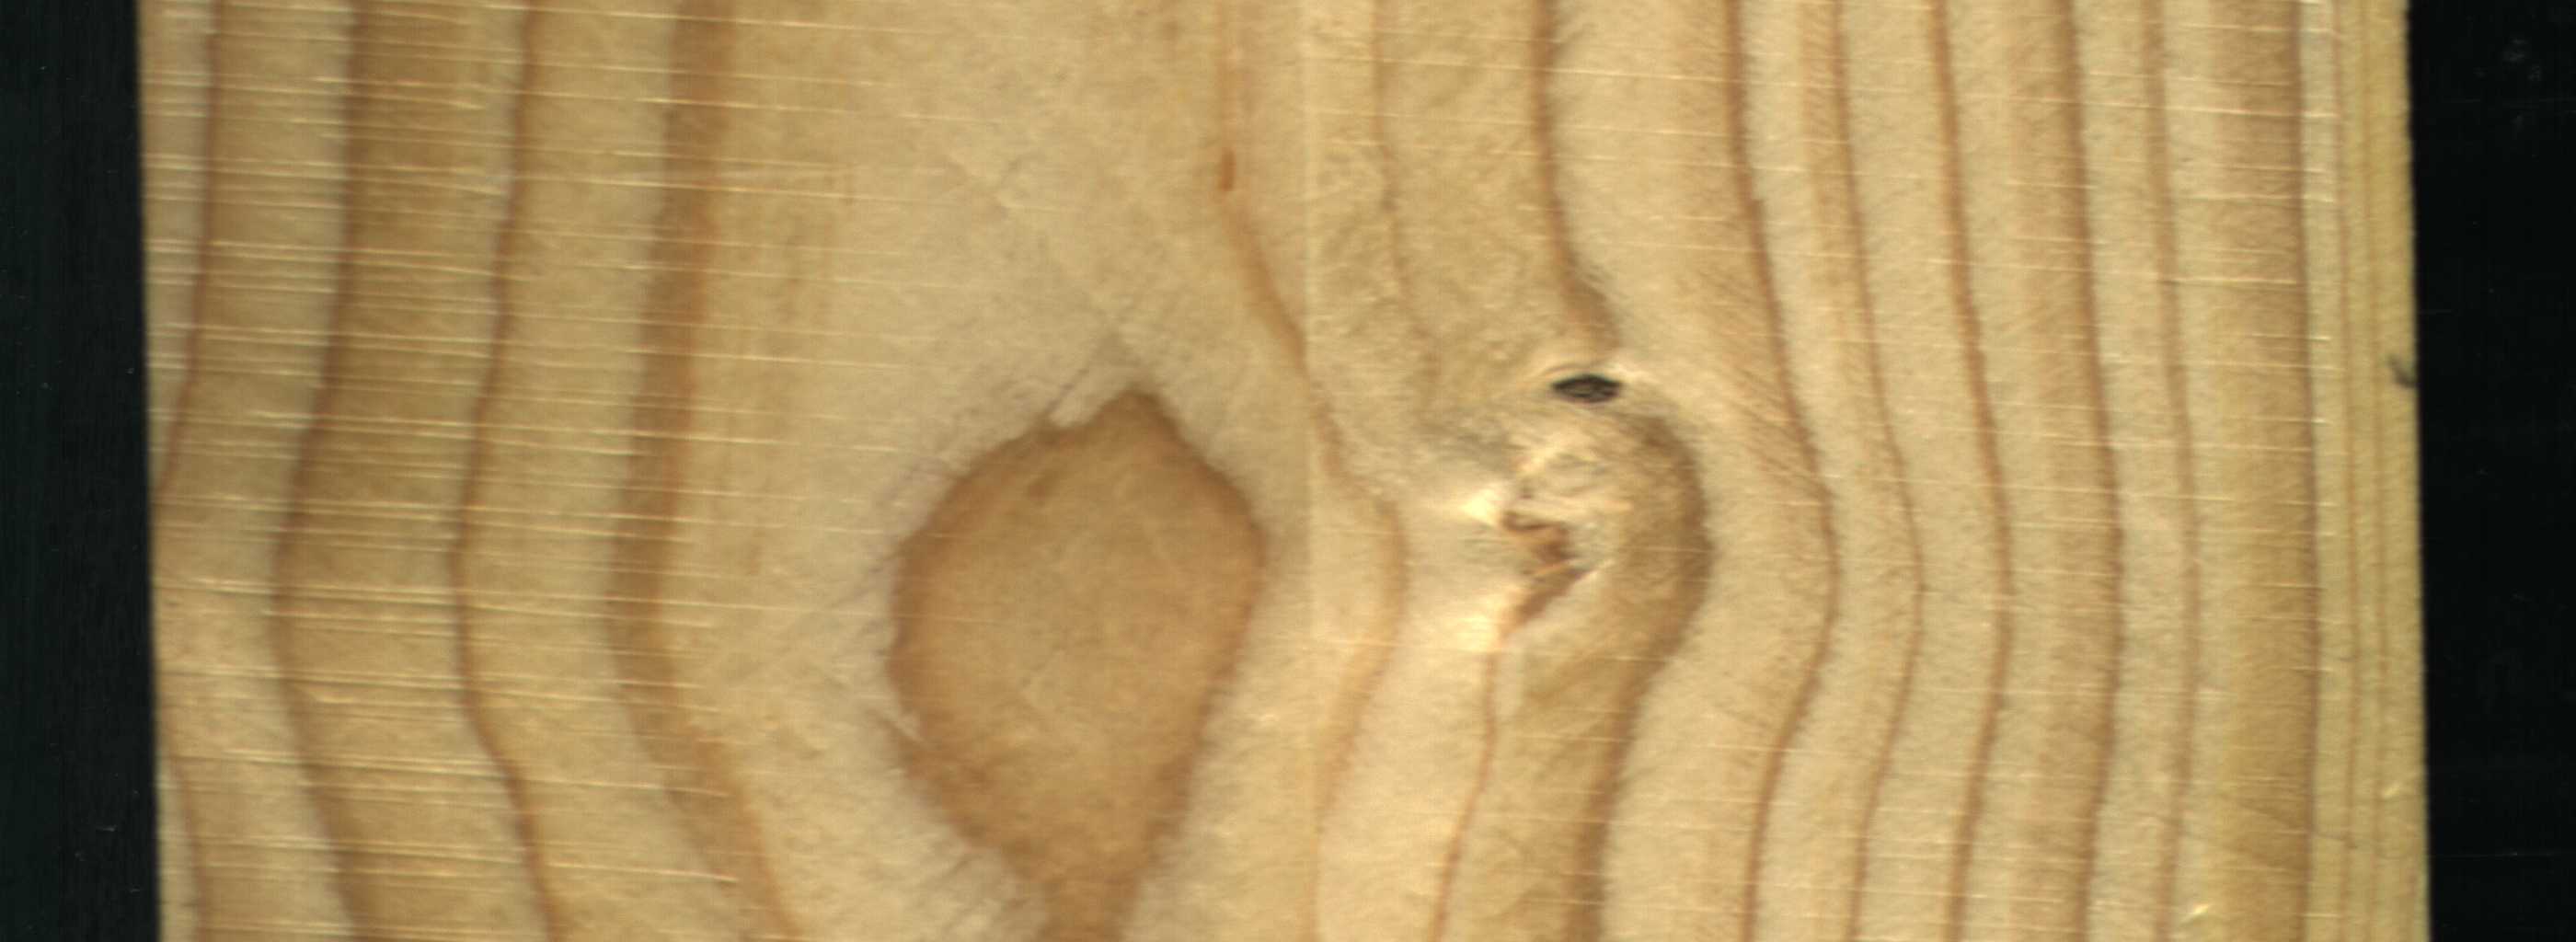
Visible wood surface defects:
Quartzity
Quartzity
Quartzity
Quartzity
Dead_Knot